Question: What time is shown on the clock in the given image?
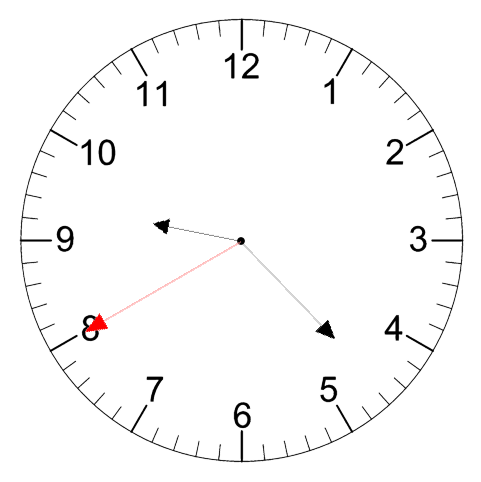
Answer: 09:22:40